Field crop: tomato
Growth stage: 2
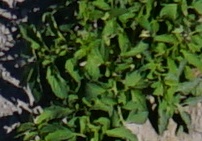
Species: tomato